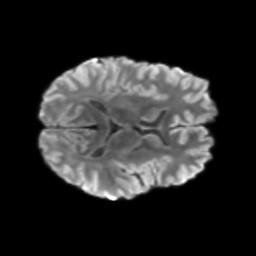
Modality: T2w
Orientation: axial
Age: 23
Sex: female
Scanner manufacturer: siemens
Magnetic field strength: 3 T
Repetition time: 3.23 s
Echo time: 0.0892 s